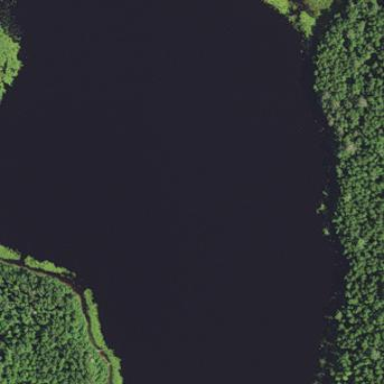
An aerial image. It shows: Beautiful lake surrounded by nature.